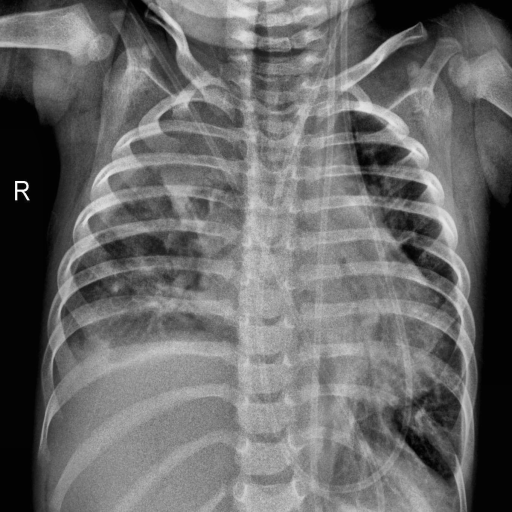
Finding: PNEUMONIA